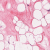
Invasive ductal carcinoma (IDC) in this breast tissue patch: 0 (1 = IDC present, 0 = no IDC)